一年级 · 组合几何学
如图, 一个正方形和一个三角形拼成了一个（ ）。

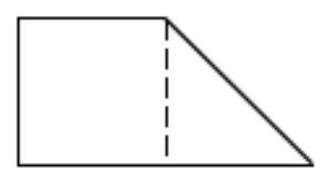
A、三角形
B、长方形
C、梯形

答案: C
解析: 解$C$; 图中的正方形和三角形拼成了一个直角梯形。